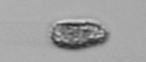
Label: Pseudochattonella_farcimen